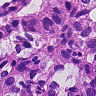
Metastatic tissue present: yes